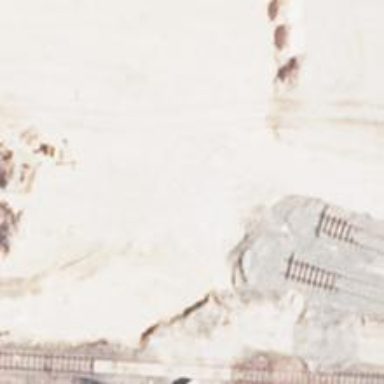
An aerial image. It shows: Railway yard used for servicing trains.